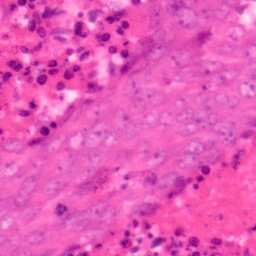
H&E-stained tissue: Colon